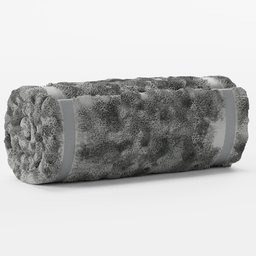
Label: tools